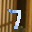
Label: 7